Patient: sex F, age 44
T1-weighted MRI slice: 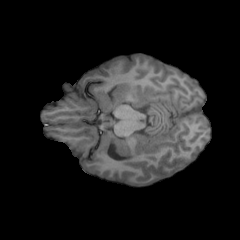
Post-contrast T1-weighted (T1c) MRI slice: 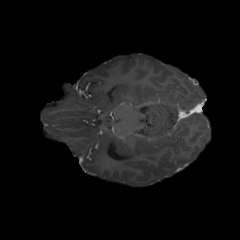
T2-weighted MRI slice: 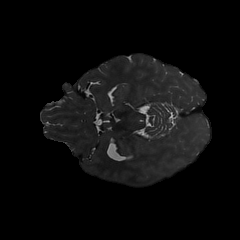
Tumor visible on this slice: no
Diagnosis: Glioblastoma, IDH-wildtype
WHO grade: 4